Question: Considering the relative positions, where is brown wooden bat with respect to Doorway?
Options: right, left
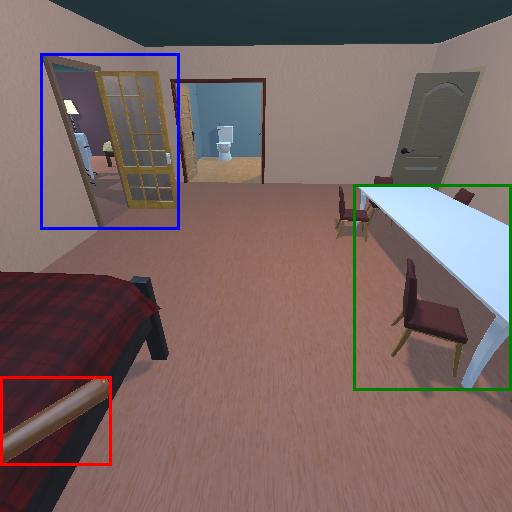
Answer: right